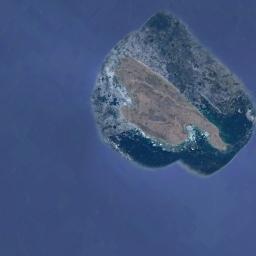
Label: island